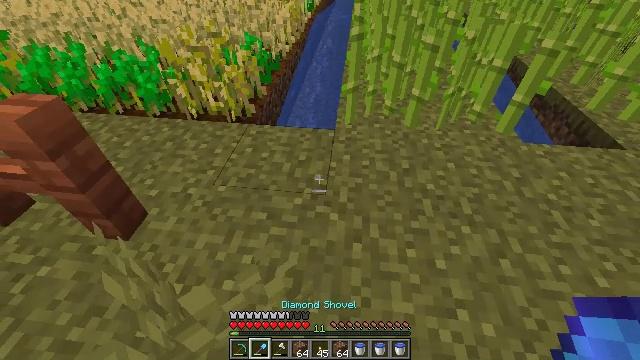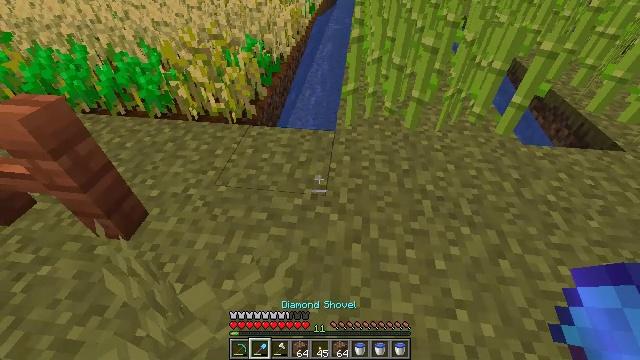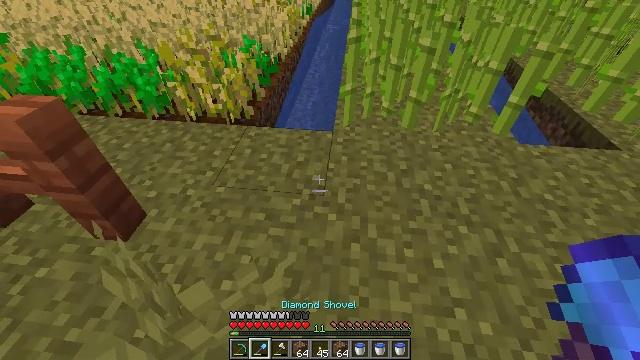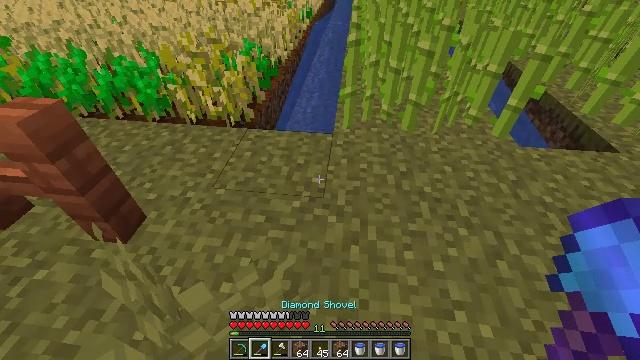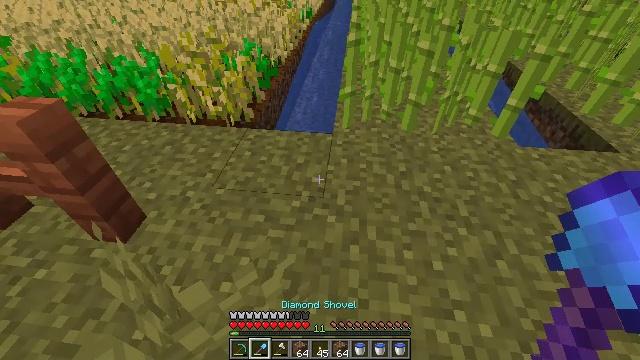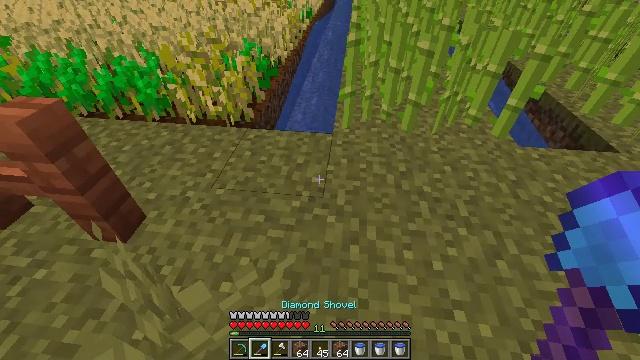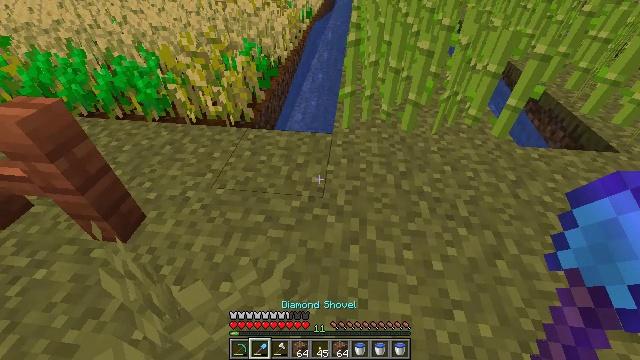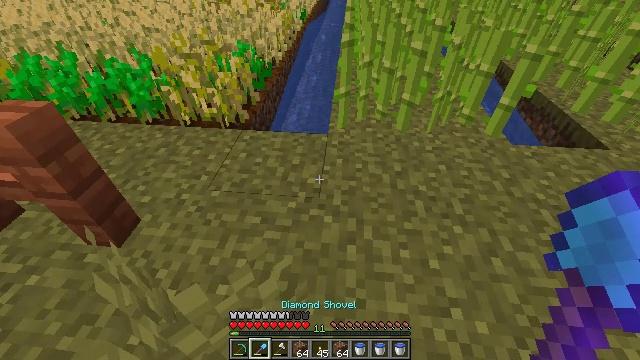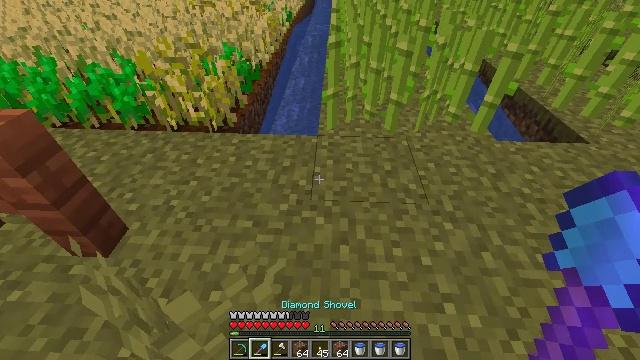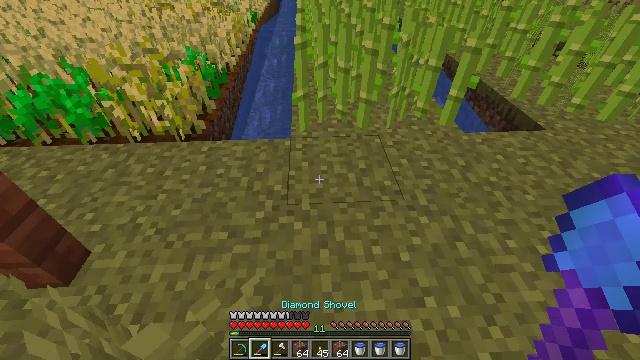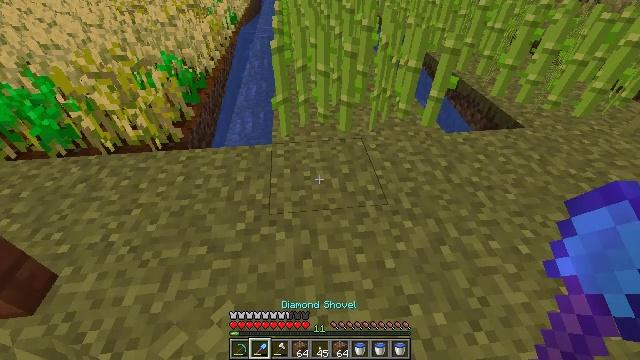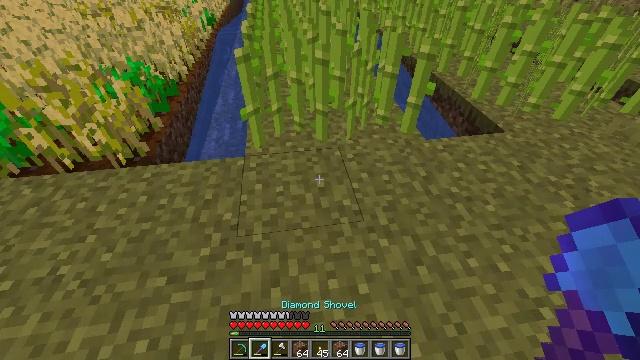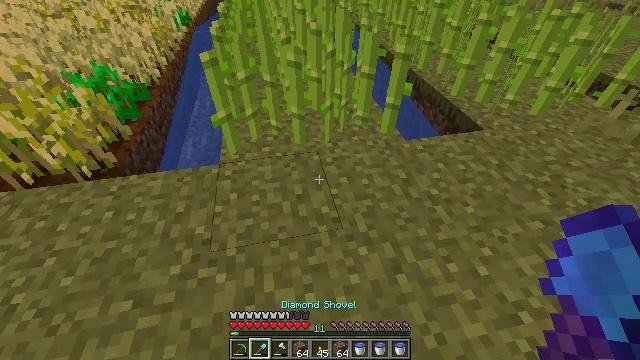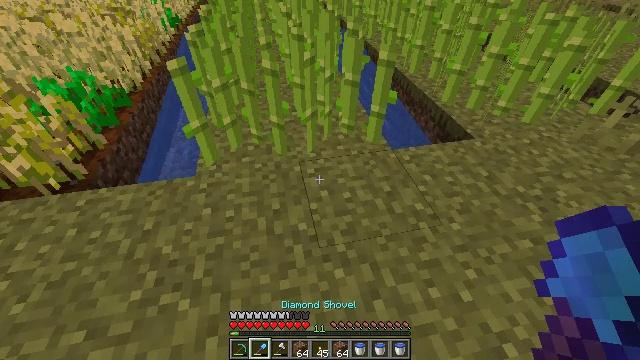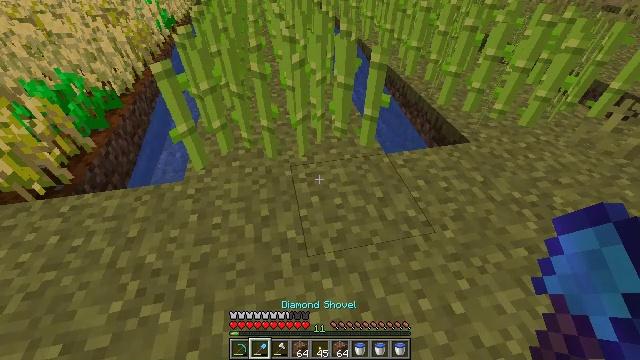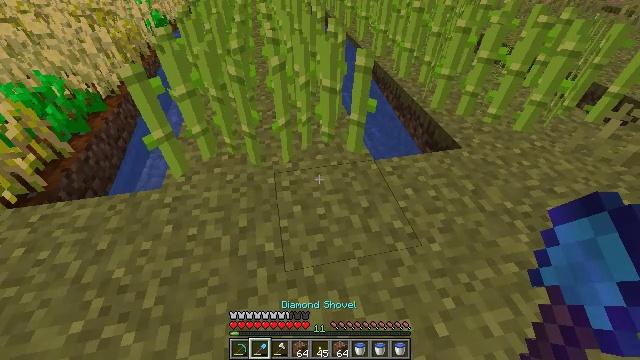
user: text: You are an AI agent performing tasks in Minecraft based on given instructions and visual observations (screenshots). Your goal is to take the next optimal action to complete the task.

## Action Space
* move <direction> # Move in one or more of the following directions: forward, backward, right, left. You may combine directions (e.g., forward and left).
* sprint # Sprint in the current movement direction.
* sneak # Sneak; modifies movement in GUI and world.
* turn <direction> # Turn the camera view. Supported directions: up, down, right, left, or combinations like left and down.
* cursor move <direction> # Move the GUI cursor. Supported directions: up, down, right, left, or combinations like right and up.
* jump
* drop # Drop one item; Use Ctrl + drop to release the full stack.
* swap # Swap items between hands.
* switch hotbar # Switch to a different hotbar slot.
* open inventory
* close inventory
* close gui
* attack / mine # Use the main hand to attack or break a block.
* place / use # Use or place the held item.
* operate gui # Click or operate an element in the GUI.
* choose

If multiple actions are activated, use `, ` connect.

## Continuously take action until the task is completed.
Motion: motion action
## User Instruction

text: Break the acacia fence to collect it.
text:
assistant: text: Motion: no_op
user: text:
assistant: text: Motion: no_op
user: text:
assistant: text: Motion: no_op
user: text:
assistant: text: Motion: no_op
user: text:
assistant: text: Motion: no_op
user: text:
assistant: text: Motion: no_op
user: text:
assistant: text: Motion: turn right
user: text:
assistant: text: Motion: turn right
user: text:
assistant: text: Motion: move forward and move right, turn right
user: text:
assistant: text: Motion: move forward and move right, turn right
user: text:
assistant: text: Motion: move forward and move right, turn right
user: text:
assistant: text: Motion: move forward and move right, turn right
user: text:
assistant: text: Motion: move forward and move right
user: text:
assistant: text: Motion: move forward and move right
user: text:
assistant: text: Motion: move forward and move right
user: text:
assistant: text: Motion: move right, turn left
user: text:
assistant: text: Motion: move right, turn left
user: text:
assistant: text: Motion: move right, turn left
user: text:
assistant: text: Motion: no_op
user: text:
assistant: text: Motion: no_op
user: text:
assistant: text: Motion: no_op
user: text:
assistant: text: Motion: no_op
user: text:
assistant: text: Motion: no_op
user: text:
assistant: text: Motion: turn left
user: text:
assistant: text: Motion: move left, turn left
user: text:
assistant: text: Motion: move left
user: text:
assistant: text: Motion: move left
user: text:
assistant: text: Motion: move left, turn left
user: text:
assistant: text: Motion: move left, turn left
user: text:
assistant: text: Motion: move left, turn left